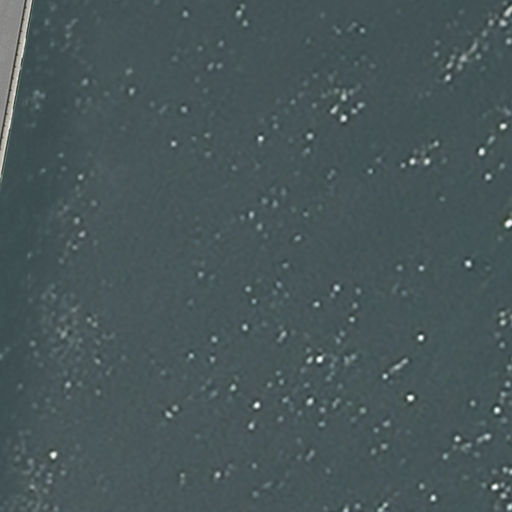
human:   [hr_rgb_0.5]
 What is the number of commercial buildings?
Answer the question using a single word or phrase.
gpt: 0

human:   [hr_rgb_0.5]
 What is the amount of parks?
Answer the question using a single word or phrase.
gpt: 1

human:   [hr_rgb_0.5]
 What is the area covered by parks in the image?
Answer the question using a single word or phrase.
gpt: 6473m2

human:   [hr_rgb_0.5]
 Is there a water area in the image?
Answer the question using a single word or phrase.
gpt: yes

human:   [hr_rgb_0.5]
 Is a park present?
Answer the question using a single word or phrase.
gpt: yes

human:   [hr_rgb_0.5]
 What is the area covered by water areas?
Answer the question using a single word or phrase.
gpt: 10502m2

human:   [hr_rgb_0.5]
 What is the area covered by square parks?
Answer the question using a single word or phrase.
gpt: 0m2

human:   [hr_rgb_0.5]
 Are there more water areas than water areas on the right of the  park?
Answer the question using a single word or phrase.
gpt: no

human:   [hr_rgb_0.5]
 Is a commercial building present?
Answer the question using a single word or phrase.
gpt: no

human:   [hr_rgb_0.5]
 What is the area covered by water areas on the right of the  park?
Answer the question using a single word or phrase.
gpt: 10502m2

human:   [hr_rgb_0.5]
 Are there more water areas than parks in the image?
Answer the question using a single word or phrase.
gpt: no

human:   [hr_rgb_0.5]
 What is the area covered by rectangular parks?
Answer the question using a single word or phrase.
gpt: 6473m2

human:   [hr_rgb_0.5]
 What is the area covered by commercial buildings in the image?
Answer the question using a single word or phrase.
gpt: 0m2

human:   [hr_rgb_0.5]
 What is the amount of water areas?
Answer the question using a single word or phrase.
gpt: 1

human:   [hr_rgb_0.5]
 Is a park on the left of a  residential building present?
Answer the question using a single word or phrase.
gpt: no

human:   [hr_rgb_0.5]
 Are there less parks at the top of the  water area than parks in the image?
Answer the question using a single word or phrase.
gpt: yes

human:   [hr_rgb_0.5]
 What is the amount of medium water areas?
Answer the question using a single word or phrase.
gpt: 0

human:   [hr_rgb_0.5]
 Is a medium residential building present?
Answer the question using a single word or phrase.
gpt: no

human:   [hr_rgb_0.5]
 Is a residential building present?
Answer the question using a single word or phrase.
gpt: no

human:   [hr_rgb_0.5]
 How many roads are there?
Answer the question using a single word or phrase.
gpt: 0

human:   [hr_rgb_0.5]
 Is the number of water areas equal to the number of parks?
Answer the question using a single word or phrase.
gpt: yes

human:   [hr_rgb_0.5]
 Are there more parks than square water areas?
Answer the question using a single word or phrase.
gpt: yes

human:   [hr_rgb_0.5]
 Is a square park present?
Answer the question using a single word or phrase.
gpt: no

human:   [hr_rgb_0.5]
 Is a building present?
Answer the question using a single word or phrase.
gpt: no

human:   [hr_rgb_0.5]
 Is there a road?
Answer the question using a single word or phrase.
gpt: no

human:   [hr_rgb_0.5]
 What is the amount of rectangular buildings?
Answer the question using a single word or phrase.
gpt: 0

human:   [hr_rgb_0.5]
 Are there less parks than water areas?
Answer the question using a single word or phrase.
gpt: no

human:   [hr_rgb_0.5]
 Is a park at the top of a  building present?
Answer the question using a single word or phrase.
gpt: no

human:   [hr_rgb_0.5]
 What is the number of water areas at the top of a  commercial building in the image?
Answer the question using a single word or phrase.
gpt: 0

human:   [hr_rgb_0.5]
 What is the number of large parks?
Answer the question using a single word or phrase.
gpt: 1

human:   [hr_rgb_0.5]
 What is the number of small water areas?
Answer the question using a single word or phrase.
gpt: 0

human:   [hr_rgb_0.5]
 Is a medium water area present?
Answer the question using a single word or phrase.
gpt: no

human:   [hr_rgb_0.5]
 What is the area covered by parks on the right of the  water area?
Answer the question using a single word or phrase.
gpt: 0m2

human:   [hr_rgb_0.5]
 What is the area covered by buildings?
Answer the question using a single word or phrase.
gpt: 0m2

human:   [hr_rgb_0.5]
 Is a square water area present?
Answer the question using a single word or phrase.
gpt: no

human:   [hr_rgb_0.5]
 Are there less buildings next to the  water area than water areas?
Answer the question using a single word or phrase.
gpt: yes

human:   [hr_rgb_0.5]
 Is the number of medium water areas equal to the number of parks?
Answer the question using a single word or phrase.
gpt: no

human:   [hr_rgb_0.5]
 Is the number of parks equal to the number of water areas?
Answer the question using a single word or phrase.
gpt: yes

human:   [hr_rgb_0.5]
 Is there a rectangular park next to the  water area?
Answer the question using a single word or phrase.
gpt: yes

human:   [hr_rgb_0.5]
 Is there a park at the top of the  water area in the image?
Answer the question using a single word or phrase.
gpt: no

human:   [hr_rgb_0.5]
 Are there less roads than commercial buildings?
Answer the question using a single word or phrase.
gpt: no

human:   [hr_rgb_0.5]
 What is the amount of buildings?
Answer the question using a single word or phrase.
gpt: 0

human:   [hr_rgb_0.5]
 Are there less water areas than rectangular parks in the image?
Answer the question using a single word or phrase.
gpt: no

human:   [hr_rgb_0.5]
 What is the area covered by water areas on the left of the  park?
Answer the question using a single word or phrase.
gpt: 0m2

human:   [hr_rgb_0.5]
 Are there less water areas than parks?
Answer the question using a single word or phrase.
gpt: no

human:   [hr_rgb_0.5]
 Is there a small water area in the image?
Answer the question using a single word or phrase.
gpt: no

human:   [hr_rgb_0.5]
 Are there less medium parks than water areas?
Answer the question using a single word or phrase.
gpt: yes

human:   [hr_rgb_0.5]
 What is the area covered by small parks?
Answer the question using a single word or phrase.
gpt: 0m2

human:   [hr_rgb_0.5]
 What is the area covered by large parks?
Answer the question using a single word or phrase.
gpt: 6473m2

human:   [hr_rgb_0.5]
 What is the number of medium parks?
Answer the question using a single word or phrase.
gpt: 0

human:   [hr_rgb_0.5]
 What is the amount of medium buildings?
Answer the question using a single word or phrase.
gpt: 0

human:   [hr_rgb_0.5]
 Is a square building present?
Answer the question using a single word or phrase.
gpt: no

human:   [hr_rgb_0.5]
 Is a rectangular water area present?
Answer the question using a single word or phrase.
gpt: yes

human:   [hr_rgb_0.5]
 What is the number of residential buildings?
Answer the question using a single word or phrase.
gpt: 0

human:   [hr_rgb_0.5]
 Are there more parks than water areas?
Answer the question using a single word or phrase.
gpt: no

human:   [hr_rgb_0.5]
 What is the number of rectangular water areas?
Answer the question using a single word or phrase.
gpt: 1

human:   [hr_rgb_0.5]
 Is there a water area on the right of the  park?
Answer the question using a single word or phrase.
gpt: yes

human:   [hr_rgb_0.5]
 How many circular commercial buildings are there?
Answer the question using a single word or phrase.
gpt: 0

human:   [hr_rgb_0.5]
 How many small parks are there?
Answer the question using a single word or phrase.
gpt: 0

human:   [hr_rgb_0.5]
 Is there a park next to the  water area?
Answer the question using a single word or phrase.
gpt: yes

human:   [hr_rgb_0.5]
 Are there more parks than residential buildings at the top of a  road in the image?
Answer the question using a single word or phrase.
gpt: yes

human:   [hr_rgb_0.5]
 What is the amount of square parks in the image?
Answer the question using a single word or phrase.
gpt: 0

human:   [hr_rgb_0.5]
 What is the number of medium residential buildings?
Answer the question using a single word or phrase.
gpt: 0

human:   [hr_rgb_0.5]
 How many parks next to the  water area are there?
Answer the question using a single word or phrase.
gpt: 1